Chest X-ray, PA view. Patient: 39 years old, sex M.
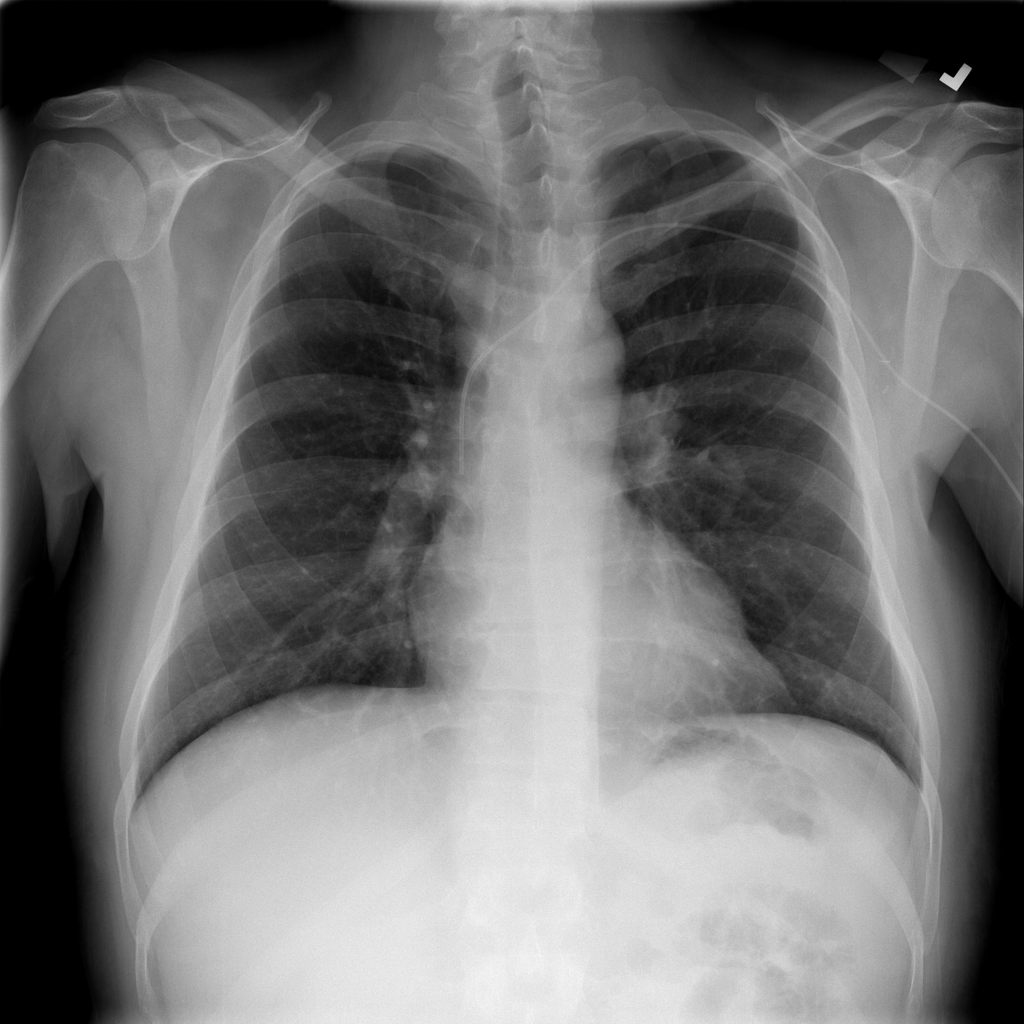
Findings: No Finding